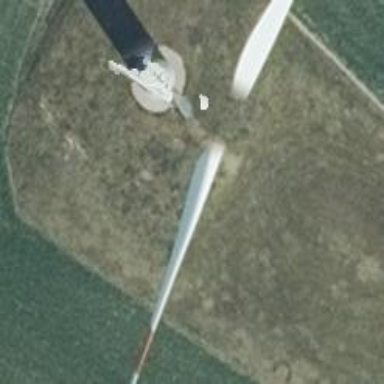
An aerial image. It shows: Wind-powered generator.